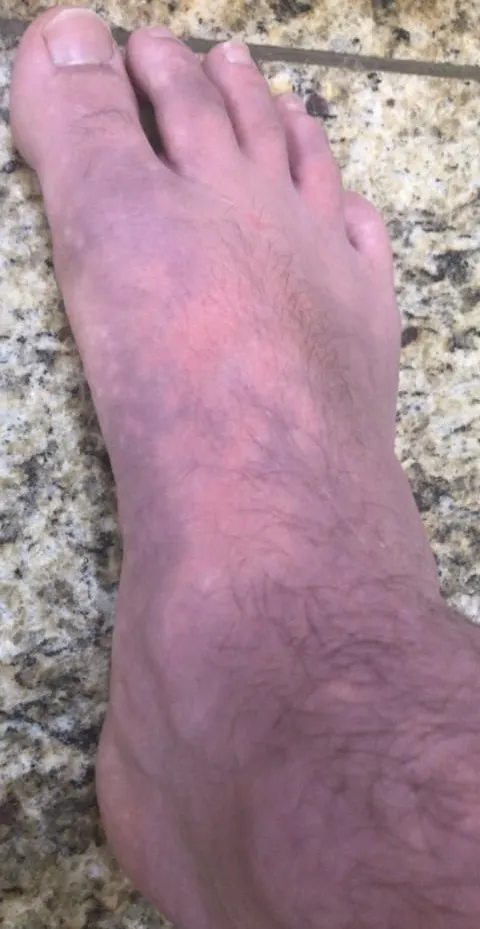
Appearance of erythromelalgia in the right foot.
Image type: medical_photograph (skin_photograph)